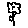
Label: flower